Interaction volume radius: 5 \u00c5
Interaction volume height: 25 \u00c5
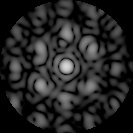
Disorder parameter: 0.5236